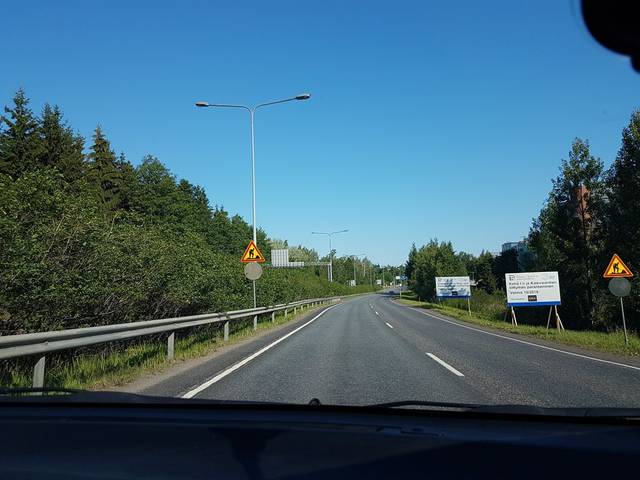
Region: Finland
Coordinates: 60.183, 24.814